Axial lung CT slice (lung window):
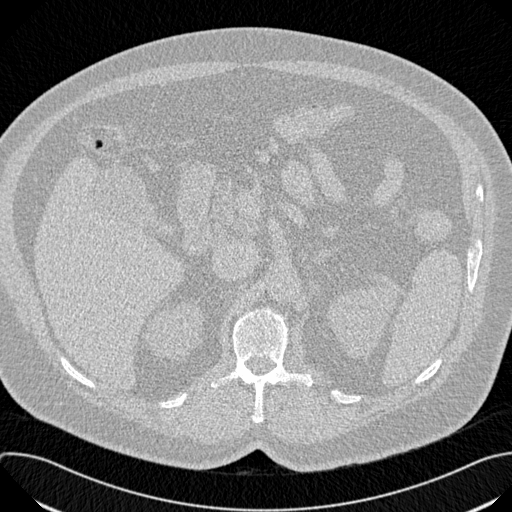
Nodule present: no